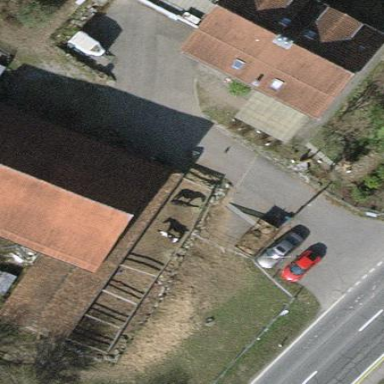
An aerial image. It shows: Farmyard in rural farm setting.